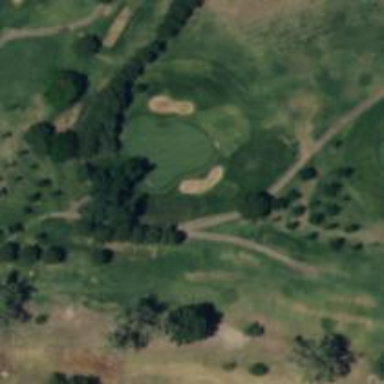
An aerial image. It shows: Well-maintained grade1 path designed for golf carts.